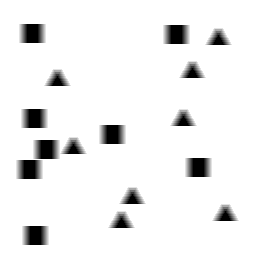
Squares: 8
Triangles: 8
Stars: 0
Total shapes: 16